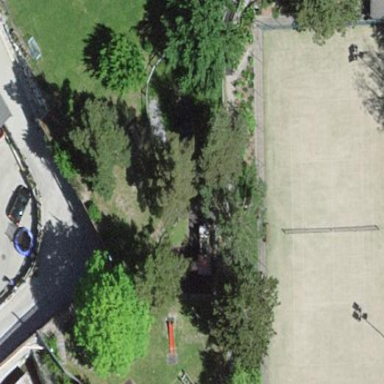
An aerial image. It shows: Playground area for leisure land.